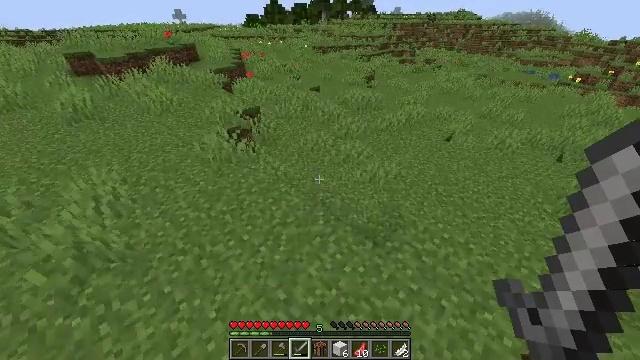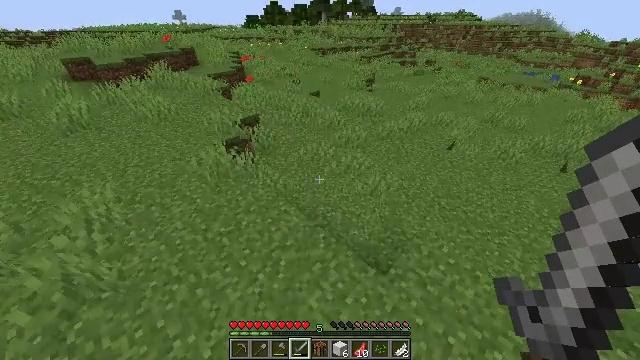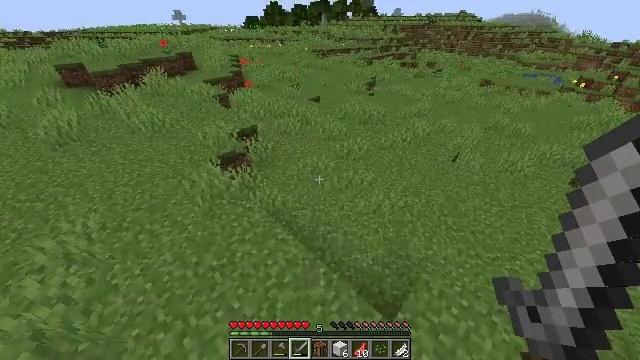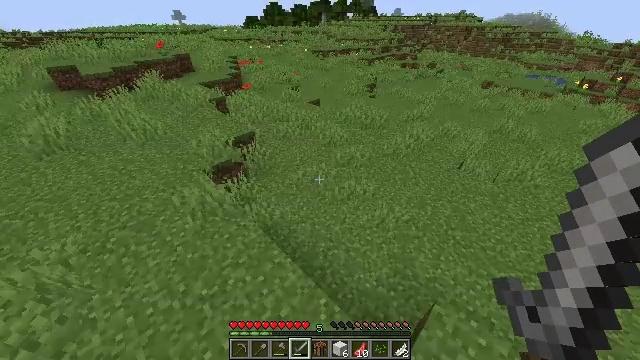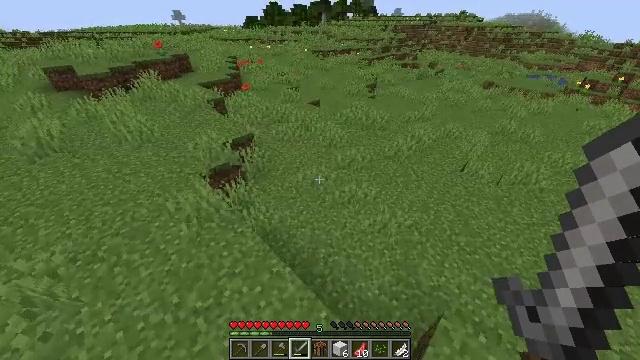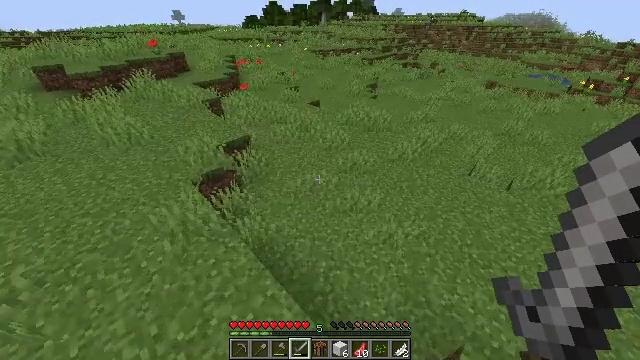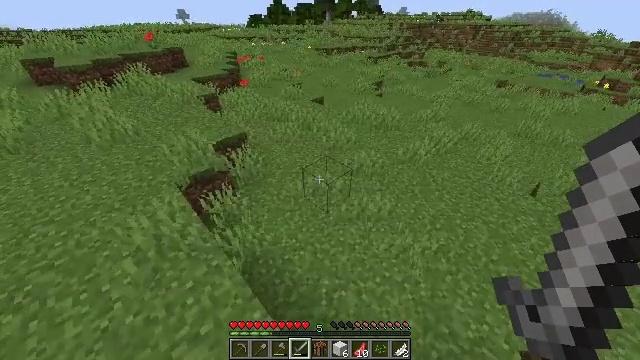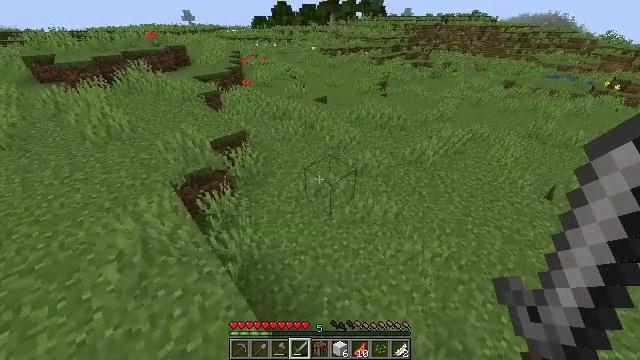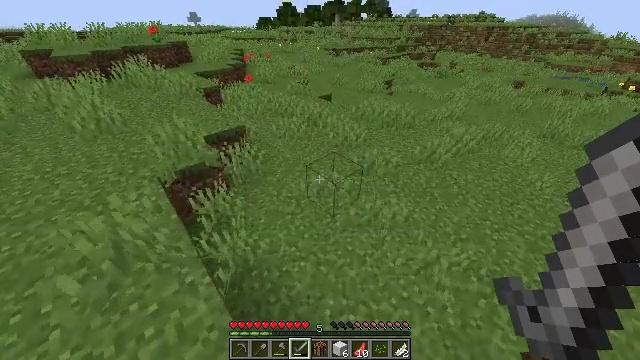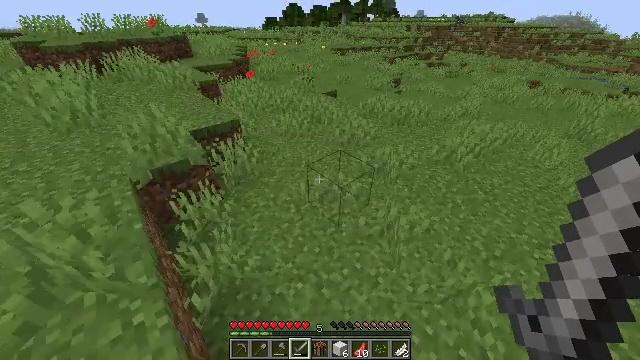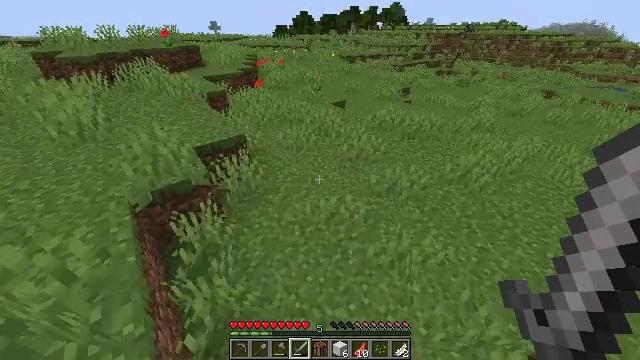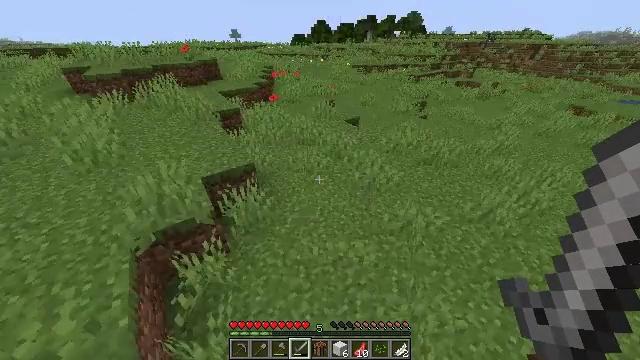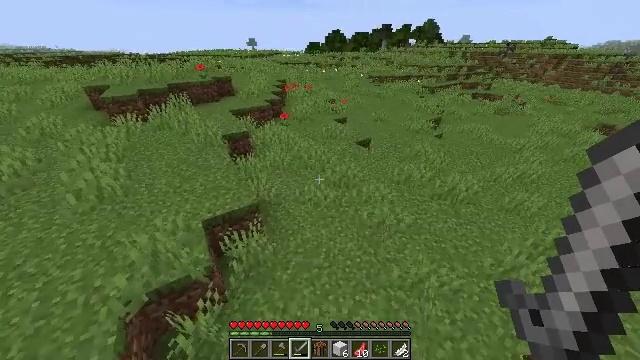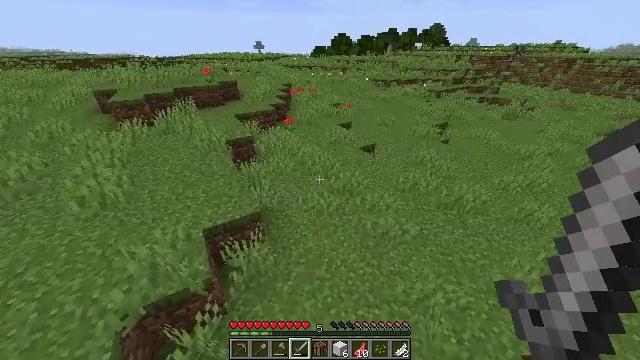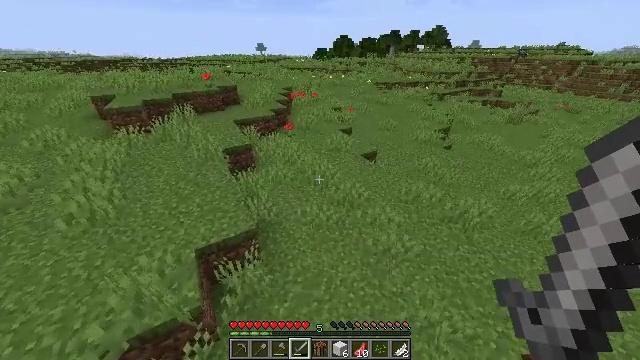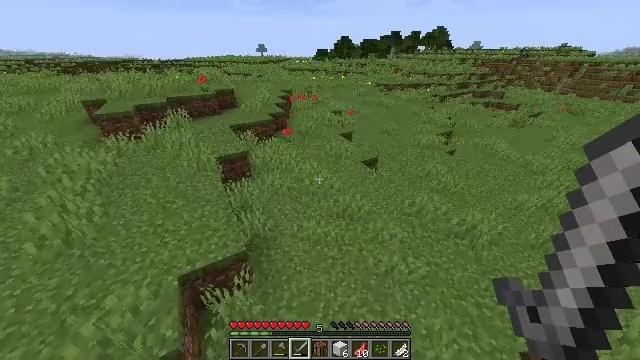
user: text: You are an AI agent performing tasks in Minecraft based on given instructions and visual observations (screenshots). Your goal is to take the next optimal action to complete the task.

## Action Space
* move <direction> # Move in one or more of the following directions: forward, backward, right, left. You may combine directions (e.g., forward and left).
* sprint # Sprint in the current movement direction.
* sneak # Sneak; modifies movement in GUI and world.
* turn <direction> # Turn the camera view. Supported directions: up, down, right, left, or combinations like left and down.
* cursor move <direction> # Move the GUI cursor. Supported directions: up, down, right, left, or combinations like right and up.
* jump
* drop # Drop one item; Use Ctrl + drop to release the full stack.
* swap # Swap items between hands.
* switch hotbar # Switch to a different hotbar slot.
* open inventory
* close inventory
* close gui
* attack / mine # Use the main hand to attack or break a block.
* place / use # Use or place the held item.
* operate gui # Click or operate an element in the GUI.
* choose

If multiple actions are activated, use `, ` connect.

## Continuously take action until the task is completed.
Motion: motion action
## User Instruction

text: Mine the bee nest.
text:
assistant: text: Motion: move forward, sprint, jump
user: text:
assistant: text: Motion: move forward, sprint, jump
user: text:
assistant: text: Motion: move forward, sprint, jump
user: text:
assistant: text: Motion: move forward, sprint, jump
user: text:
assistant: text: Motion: move forward, sprint, jump
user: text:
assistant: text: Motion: move forward, sprint, jump
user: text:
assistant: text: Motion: move forward, sprint, jump
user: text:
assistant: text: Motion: move forward, sprint, turn left, jump
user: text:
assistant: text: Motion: move forward, sprint, turn left, jump
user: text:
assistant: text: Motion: move forward, sprint, turn left and up, jump
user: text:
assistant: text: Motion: move forward, sprint, turn left and up, jump
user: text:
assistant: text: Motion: move forward, sprint, turn left and up, jump
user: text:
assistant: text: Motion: move forward, sprint, turn left, jump
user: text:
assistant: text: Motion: move forward, sprint, jump
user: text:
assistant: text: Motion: move forward, sprint, jump
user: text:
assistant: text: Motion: move forward, sprint, jump
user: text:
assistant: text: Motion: move forward, sprint, jump
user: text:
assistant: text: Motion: move forward, sprint, jump
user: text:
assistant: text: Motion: move forward, sprint, jump
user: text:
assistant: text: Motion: move forward, sprint, jump
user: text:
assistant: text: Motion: move forward, sprint, jump
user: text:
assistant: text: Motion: move forward, sprint, jump
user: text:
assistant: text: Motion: move forward, sprint, jump
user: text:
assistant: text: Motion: move forward, sprint, jump
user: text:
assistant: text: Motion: move forward, sprint, jump
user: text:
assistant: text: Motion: move forward, sprint, jump
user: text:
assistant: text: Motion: move forward, sprint, jump
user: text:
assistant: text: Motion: move forward, sprint, jump
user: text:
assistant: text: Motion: move forward, sprint, jump
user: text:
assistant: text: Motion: move forward, sprint, jump